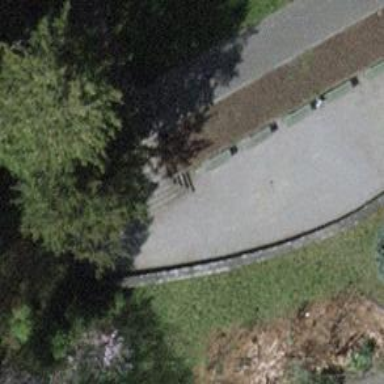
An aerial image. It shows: Set of steps made of paving stones.